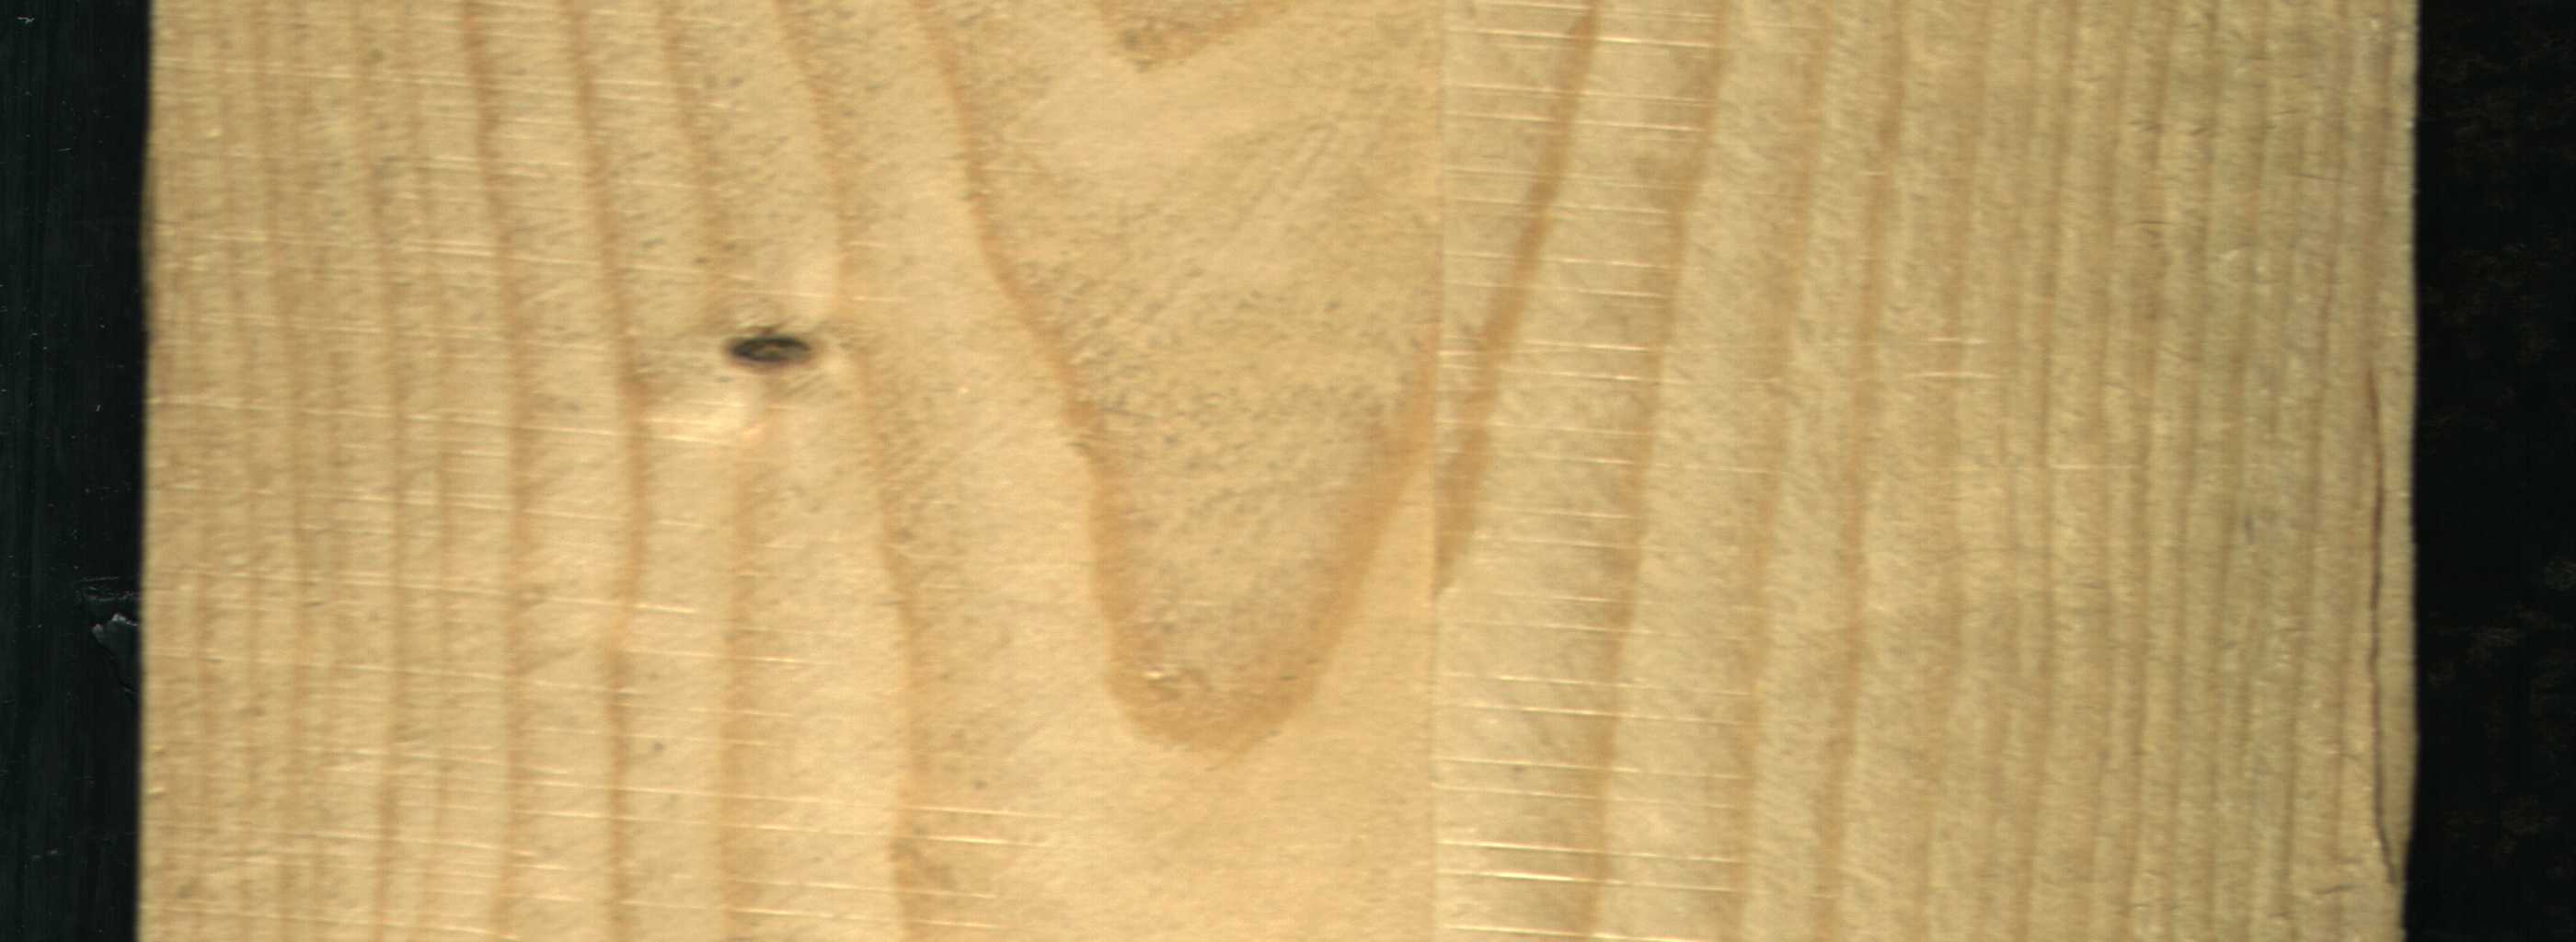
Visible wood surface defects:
Live_Knot